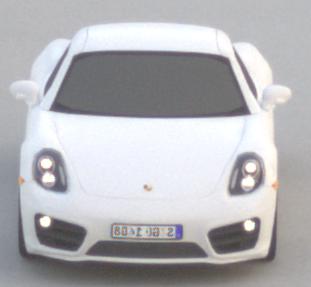
Make: Porsche
Model: Cayman
Detailed model: Cayman (981C)
Model produced from: 2013/03
Model produced until: 2014/04
Doors: 2
Color: white
Road condition: dry road
Daytime: sunrise or sunset
Contrast: low contrast